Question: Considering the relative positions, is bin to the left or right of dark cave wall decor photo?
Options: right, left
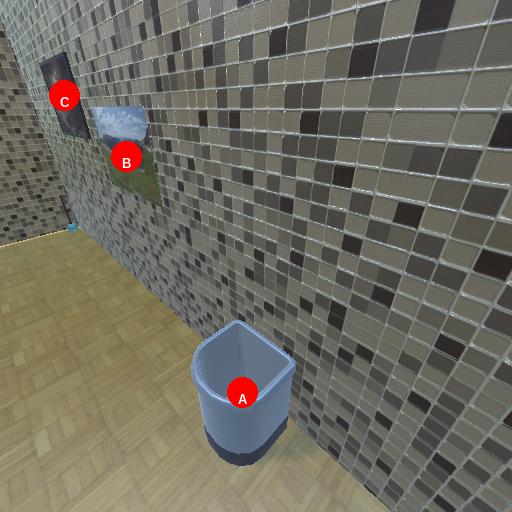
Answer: right